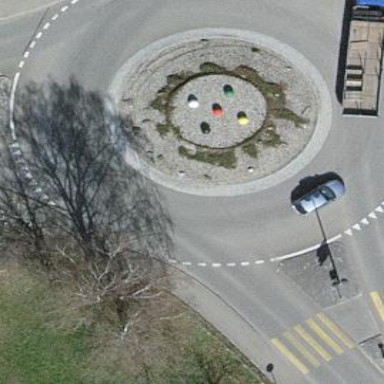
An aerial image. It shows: Primary highway with asphalt surface leading to roundabout.